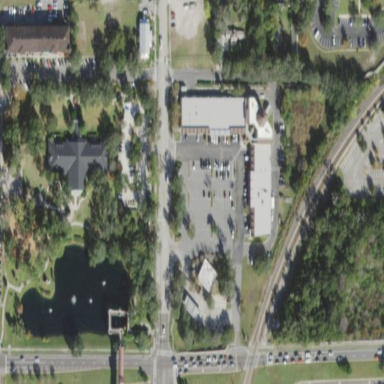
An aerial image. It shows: Retail area.